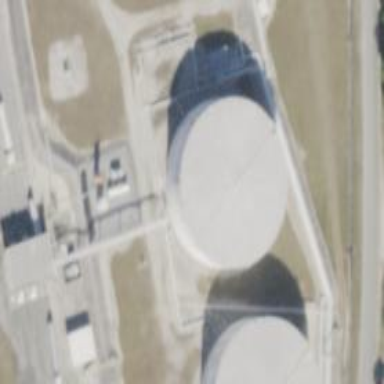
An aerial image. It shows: Building with storage tank.